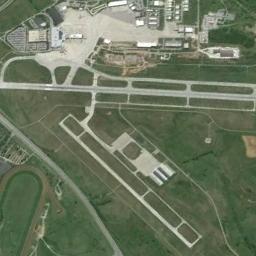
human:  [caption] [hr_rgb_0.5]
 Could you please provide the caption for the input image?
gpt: There is an airport in the middle of the grass .

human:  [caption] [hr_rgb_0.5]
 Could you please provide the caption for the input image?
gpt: The airport was built in the middle of lush vegetation .

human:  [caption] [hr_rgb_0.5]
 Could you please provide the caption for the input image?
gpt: A complex airport with many runways and buildings is surrounded by a green farmland .

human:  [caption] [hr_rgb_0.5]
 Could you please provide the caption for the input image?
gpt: An airport with some staggered runways and a terminal on the lawn and some buildings beside .

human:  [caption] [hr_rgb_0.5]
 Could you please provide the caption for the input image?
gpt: The airport is surrounded by grass .